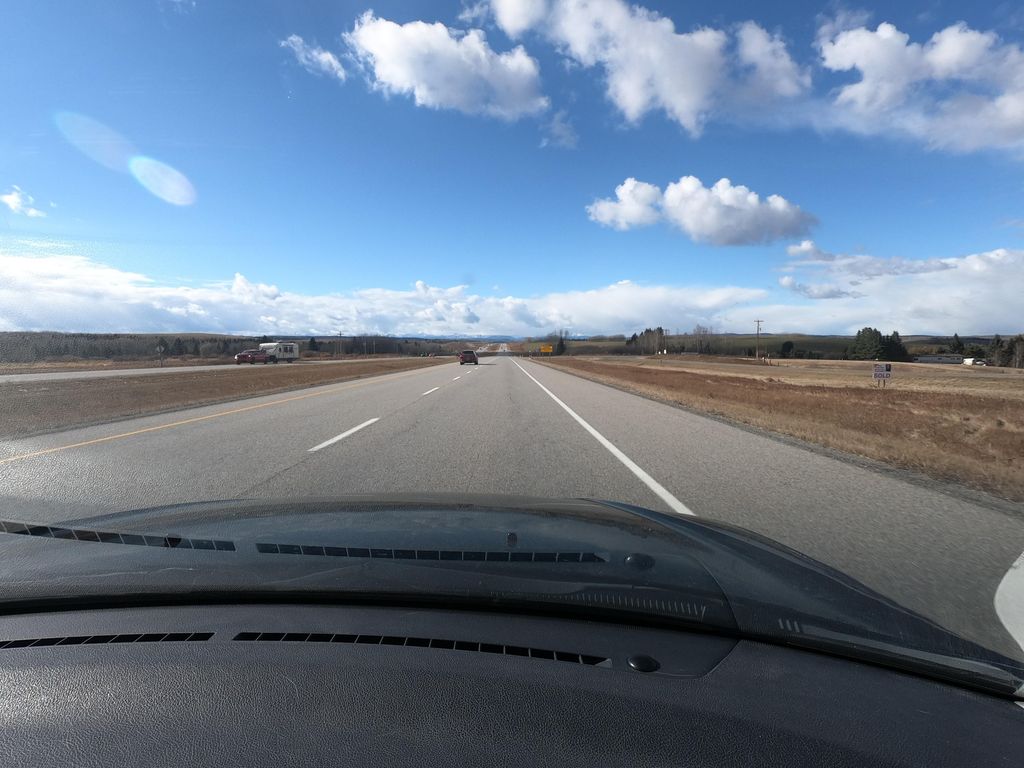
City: calgary